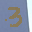
Label: 3